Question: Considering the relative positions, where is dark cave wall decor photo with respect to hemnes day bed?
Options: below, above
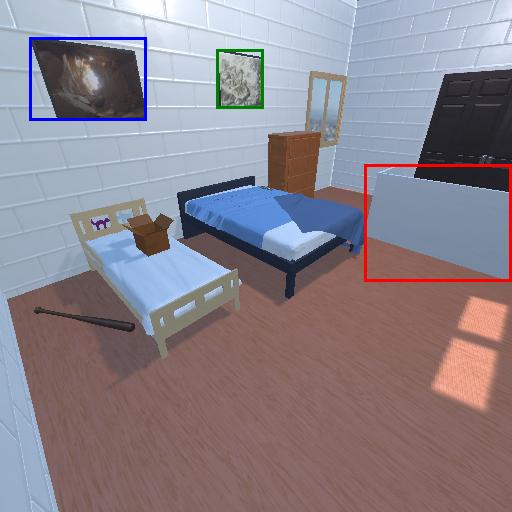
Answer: below